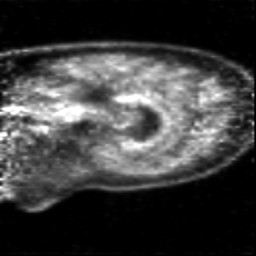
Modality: PET
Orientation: sagittal
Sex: male
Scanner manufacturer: siemens